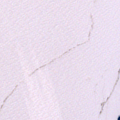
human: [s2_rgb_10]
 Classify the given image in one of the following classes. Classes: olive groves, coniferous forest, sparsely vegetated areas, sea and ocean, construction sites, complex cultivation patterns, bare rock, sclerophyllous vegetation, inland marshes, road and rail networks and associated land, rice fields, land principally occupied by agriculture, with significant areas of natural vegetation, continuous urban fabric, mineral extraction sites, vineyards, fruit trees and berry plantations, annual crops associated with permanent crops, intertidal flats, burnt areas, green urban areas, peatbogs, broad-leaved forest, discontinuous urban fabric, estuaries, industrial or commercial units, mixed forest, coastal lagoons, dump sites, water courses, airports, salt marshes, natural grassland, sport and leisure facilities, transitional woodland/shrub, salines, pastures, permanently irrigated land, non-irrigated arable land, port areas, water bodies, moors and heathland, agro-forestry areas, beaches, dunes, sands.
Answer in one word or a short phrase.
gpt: water bodies